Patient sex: F
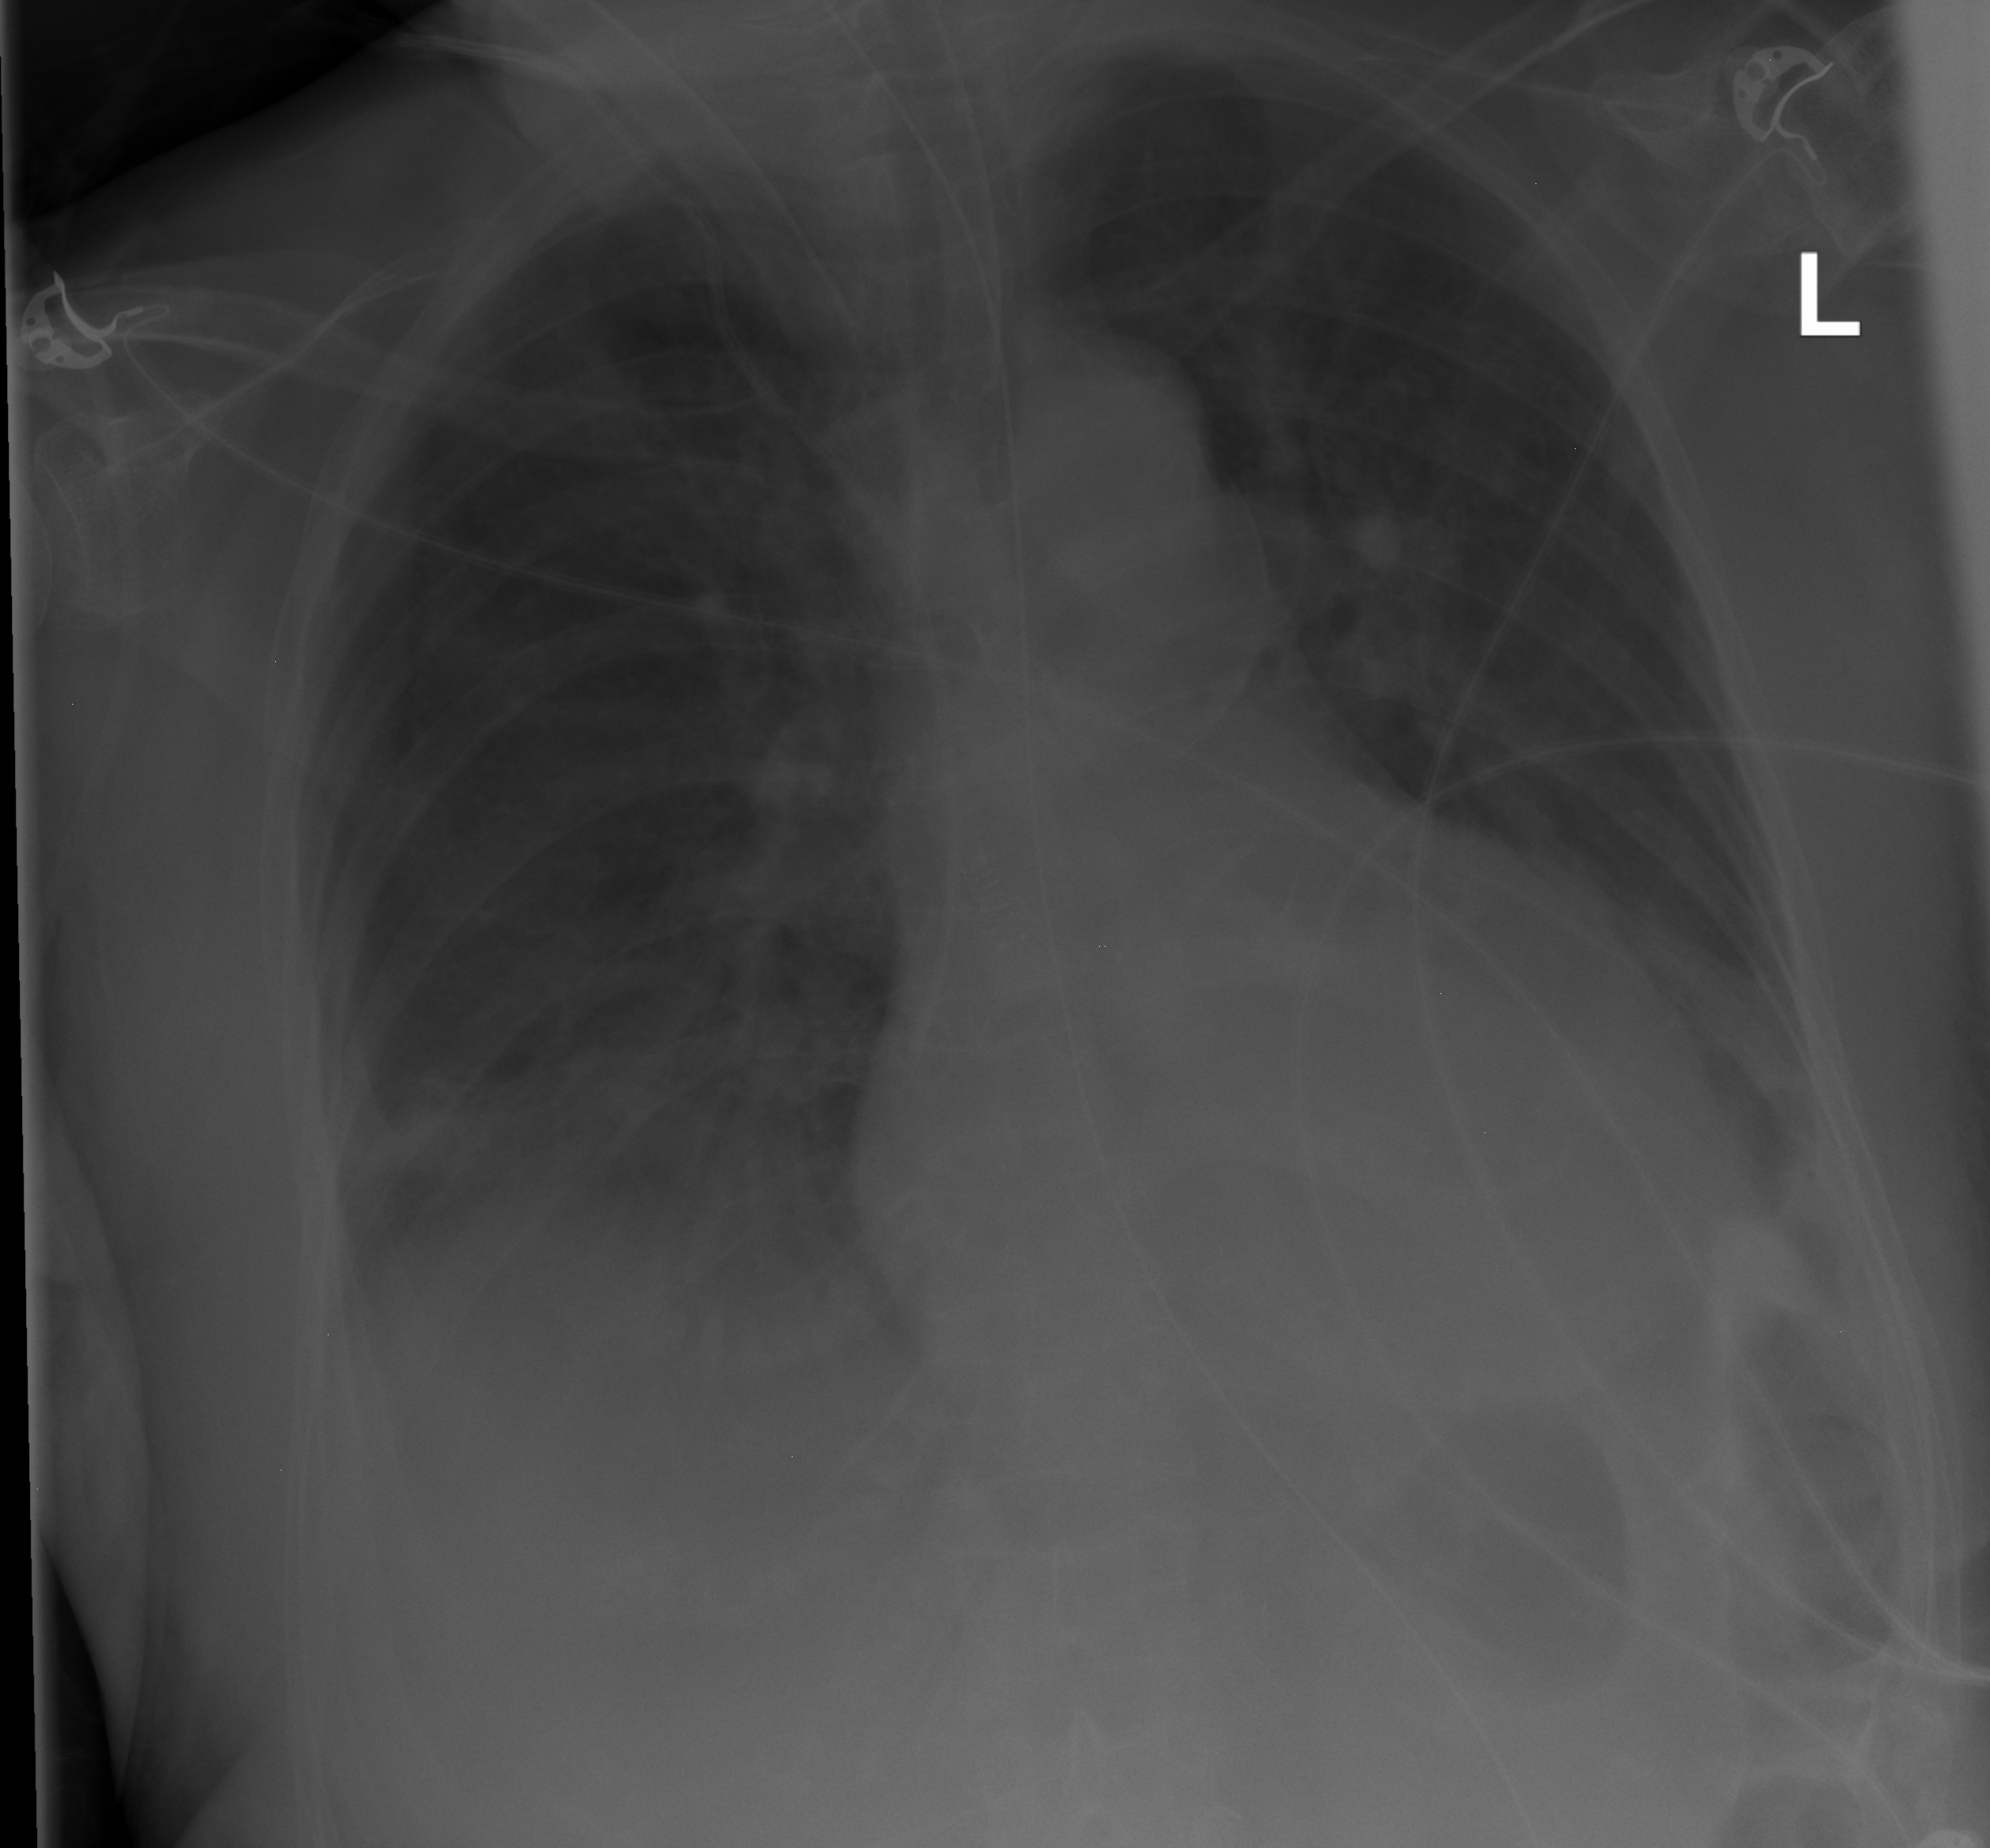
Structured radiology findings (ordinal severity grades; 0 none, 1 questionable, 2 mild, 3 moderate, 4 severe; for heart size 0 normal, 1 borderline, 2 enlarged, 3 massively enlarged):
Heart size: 1
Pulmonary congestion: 1
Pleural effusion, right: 2
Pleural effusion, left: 1
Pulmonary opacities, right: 0
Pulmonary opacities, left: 0
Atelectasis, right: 2
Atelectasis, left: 2